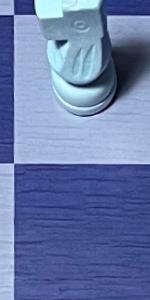
Label: Empty